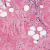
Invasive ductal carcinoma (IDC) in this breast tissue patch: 0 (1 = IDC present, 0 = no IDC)